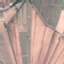
Label: PermanentCrop